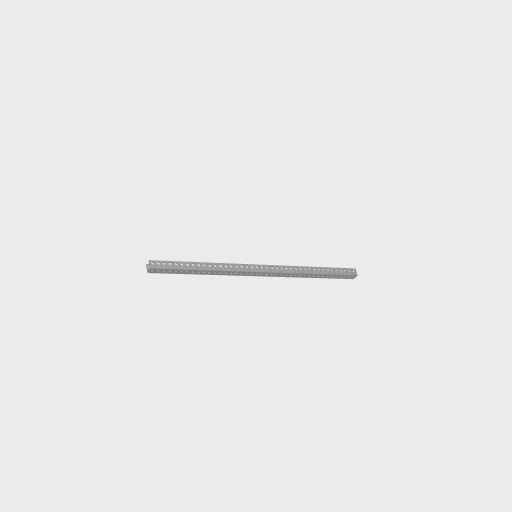
Part: UBeam41H